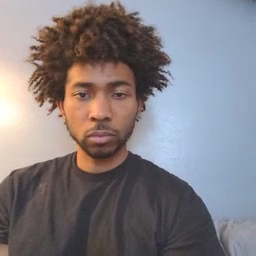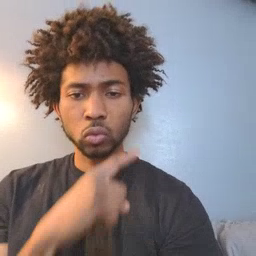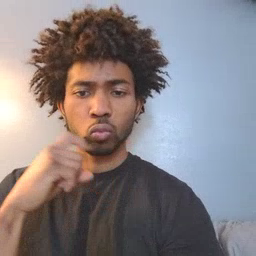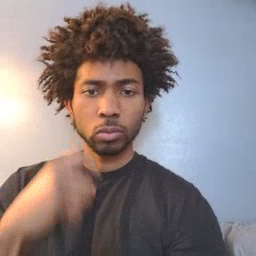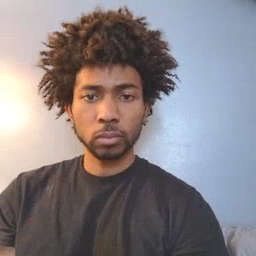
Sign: dry